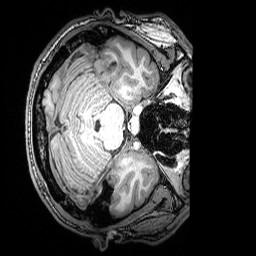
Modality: T1w
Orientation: axial
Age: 23
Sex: male
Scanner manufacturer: siemens
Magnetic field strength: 3 T
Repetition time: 2.53 s
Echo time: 0.00388 s